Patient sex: M
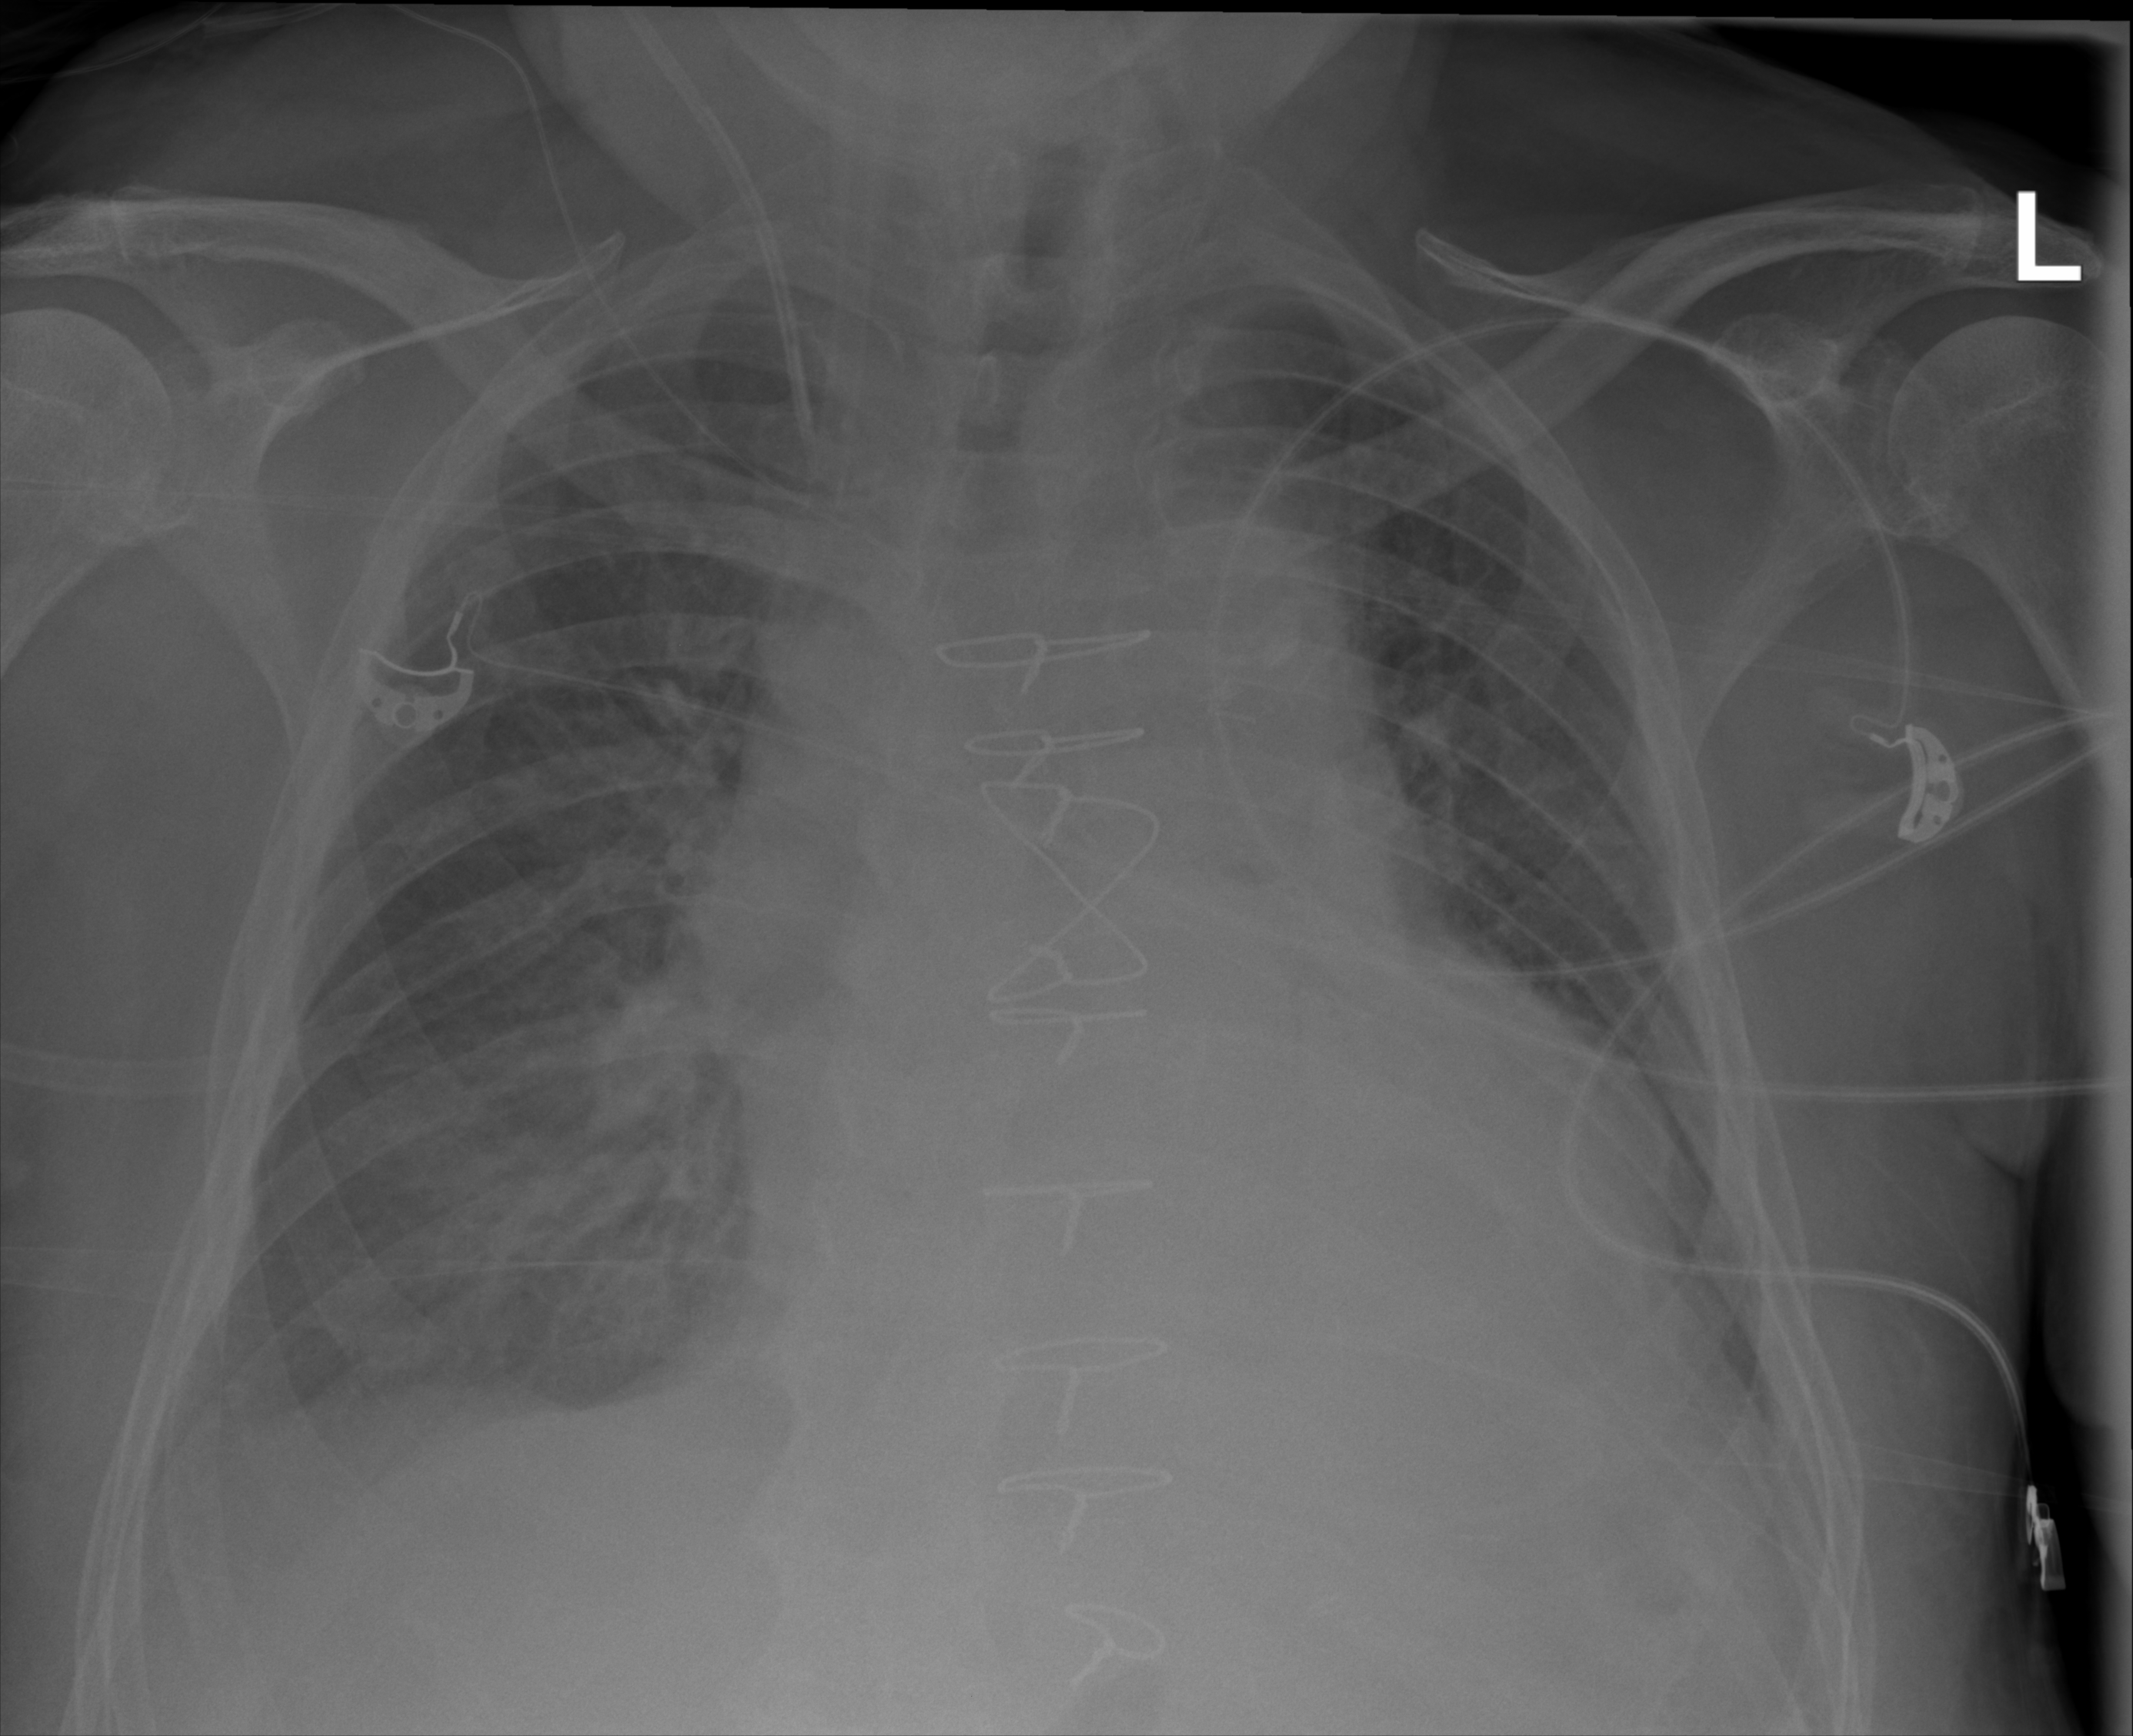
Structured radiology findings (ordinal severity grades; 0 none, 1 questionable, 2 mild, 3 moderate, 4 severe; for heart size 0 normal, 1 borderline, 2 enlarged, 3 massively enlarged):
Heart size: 2
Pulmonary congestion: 2
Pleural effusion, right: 2
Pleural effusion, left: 2
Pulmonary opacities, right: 1
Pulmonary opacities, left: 1
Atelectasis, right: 2
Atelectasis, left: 3